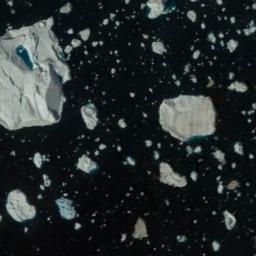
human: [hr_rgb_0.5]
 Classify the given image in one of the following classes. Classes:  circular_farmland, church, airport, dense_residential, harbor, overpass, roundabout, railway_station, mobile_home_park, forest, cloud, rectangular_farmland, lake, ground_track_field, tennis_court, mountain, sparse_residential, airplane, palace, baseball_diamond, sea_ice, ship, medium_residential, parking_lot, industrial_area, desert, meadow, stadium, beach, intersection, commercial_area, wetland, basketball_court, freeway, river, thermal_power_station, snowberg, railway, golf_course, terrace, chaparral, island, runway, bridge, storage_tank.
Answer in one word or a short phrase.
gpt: sea_ice